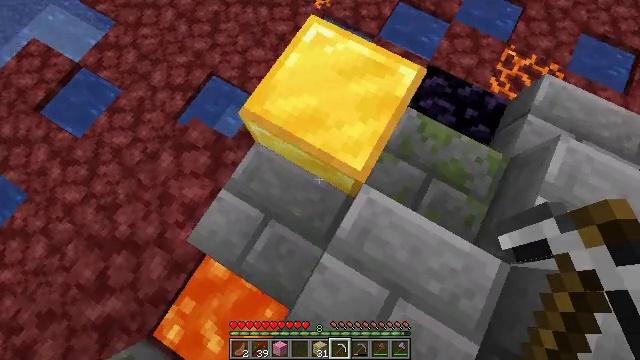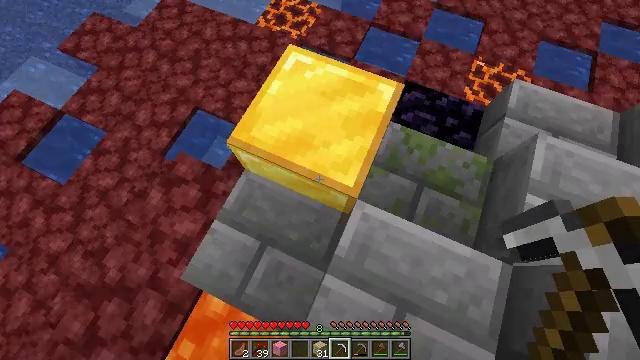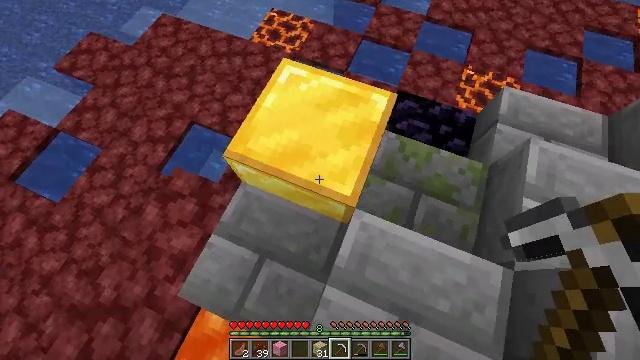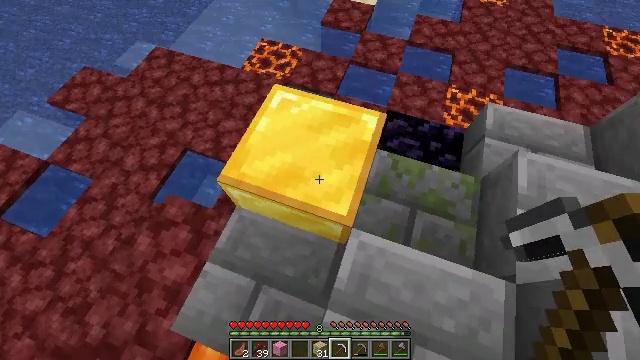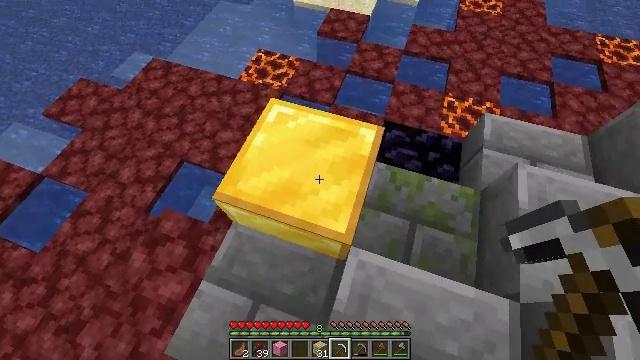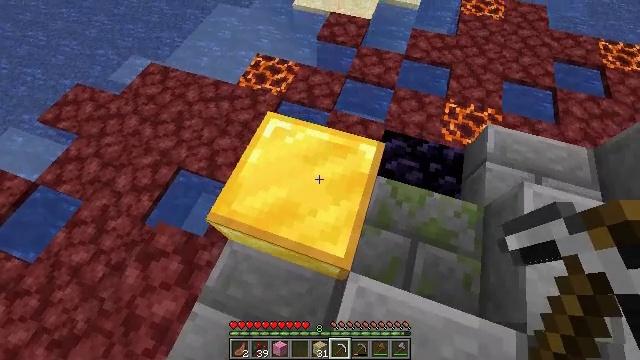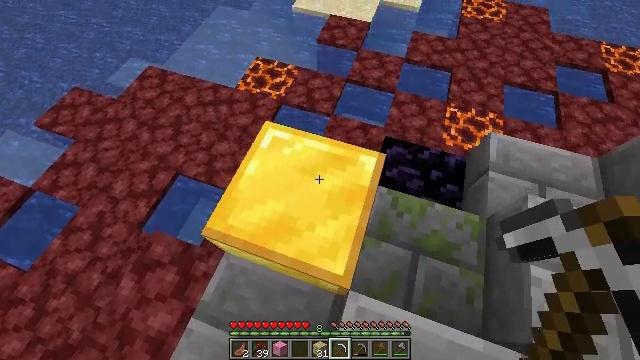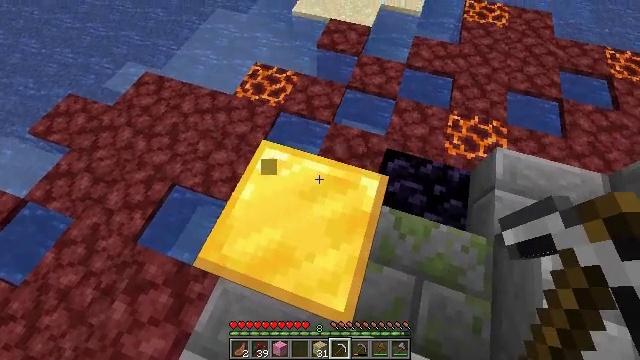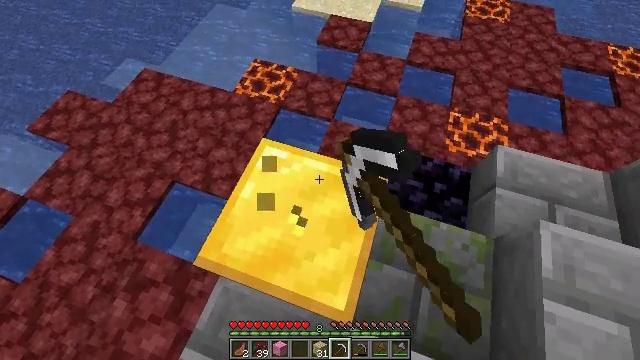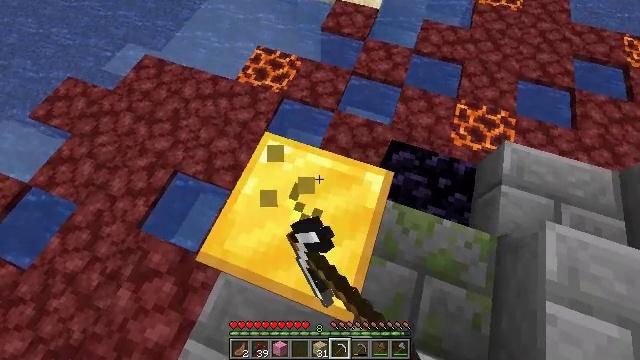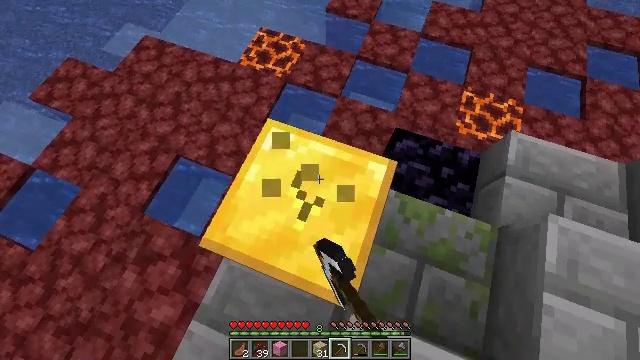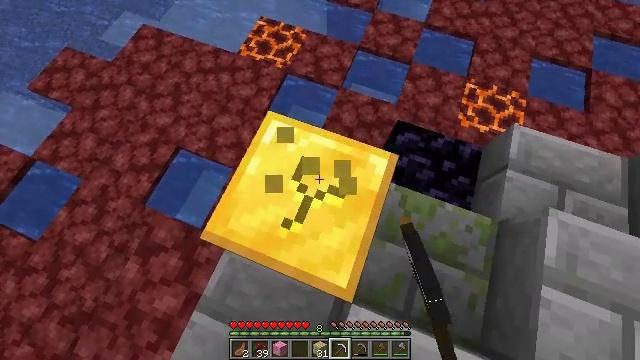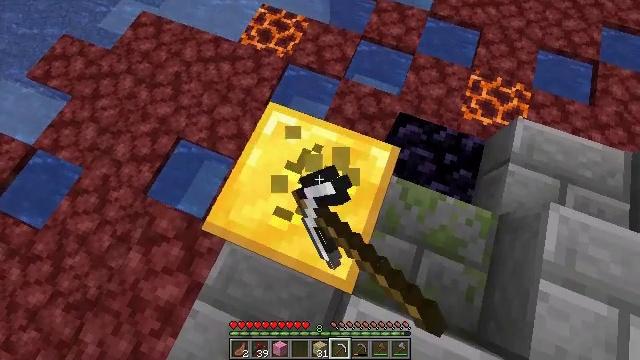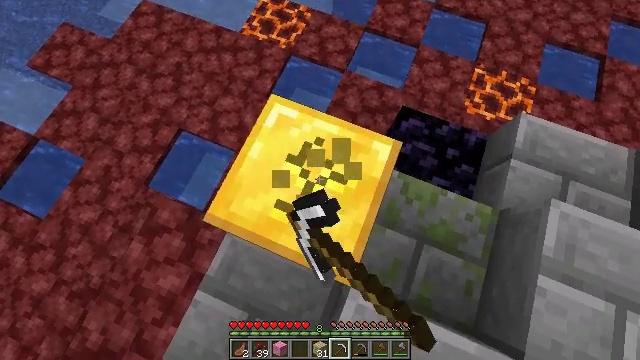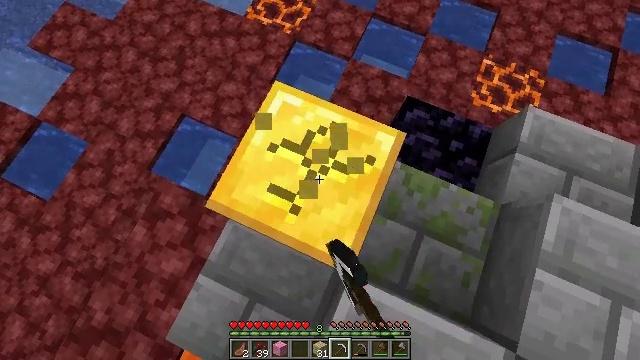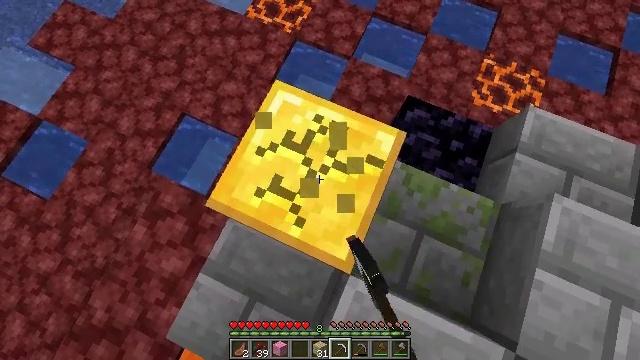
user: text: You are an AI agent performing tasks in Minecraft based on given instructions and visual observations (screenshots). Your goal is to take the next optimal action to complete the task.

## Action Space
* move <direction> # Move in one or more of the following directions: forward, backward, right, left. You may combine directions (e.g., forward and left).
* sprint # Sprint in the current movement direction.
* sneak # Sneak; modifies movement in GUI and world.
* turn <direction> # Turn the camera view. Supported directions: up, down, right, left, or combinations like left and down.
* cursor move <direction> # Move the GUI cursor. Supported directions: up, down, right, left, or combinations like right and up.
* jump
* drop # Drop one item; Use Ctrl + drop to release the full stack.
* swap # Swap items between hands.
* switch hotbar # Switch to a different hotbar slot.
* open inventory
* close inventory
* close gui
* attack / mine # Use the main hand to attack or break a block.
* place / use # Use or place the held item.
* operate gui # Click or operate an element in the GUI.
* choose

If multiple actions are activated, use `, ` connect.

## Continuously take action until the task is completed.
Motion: motion action
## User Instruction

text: Mine the gold block with a pickaxe.
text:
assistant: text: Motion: turn right and up
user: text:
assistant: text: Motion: turn right and up
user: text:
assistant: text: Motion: turn right and up
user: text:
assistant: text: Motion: move forward, turn up
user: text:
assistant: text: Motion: move forward
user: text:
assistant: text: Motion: move forward
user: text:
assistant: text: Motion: attack / mine
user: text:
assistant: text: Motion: attack / mine
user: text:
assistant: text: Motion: turn left and down, attack / mine
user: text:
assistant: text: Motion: turn left and down, attack / mine
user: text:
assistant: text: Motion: turn down, attack / mine
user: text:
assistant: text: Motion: turn down, attack / mine
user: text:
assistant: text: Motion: turn down, attack / mine
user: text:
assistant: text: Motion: turn left and down, attack / mine
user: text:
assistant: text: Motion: attack / mine
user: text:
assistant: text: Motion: attack / mine
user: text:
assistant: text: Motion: attack / mine
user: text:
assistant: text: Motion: attack / mine
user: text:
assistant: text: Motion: attack / mine
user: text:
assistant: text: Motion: attack / mine
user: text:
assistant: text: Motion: attack / mine
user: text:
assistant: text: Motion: attack / mine
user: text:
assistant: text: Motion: attack / mine
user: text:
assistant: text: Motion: attack / mine
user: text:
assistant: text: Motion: attack / mine
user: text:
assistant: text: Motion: attack / mine